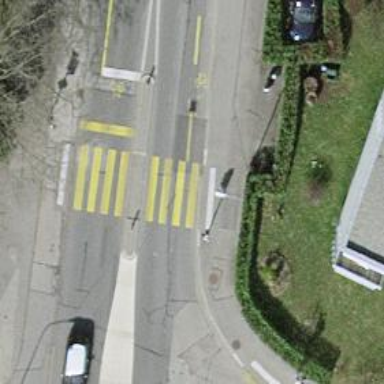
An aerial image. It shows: Road crossing with traffic signals and pedestrian island.